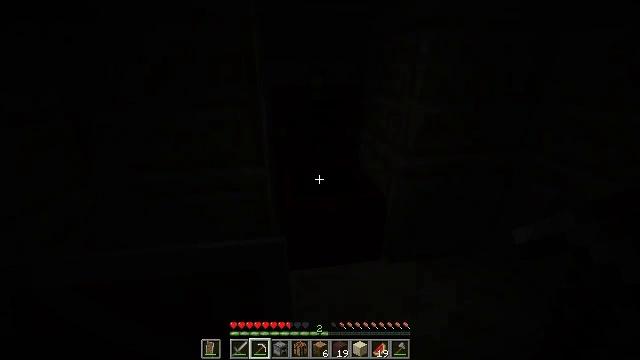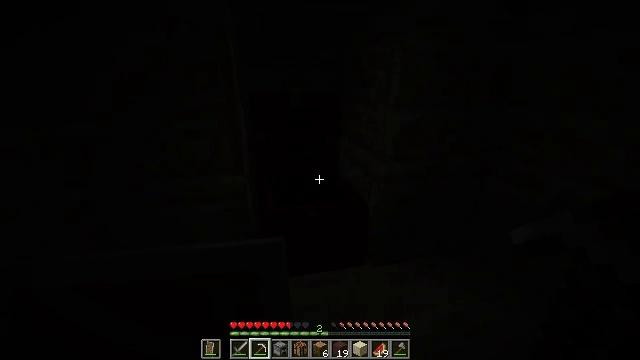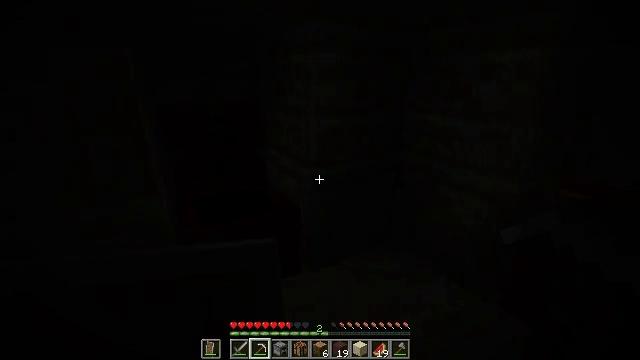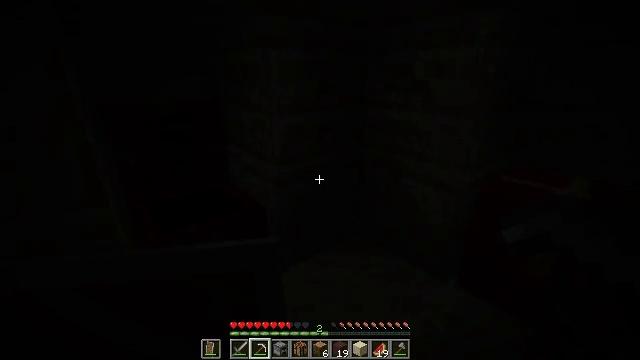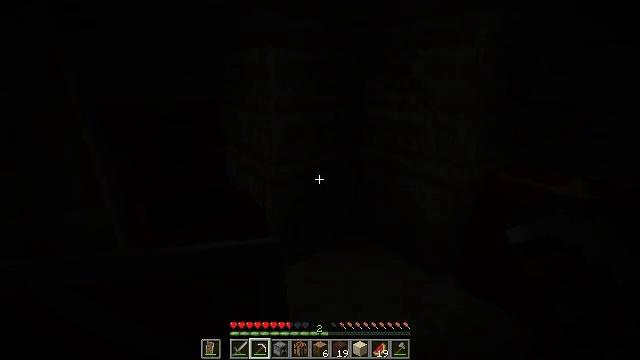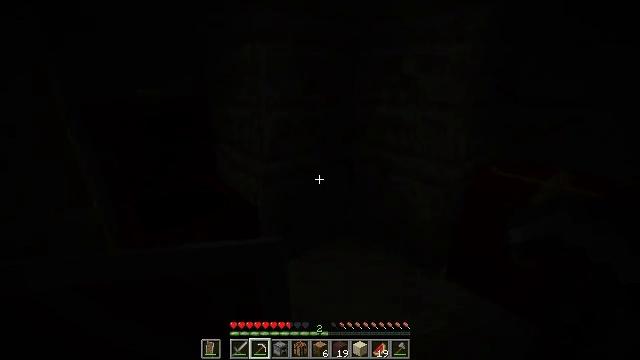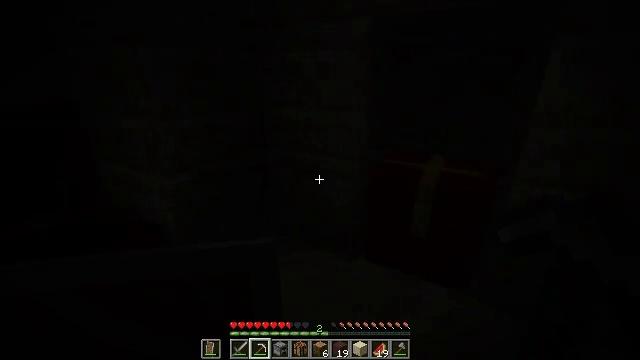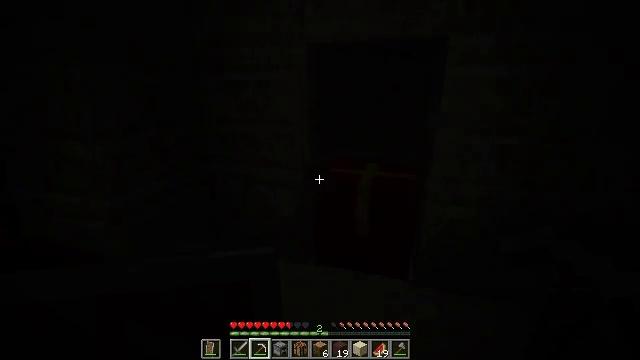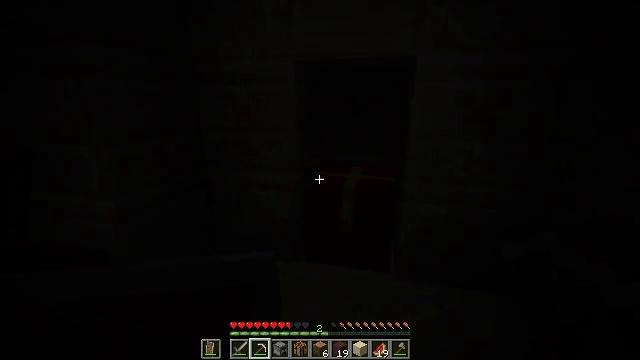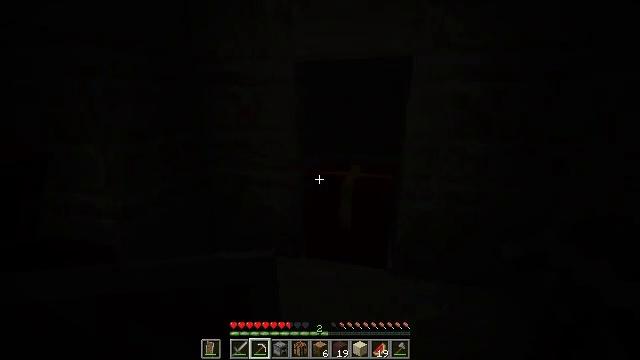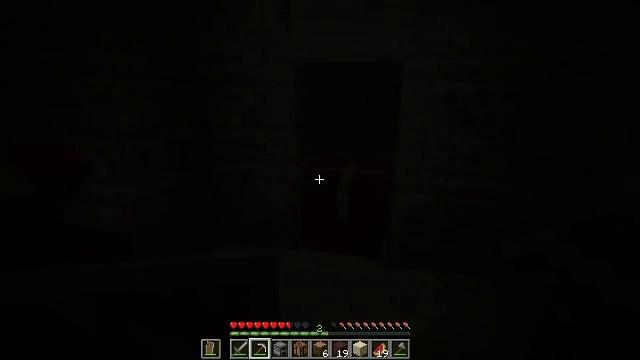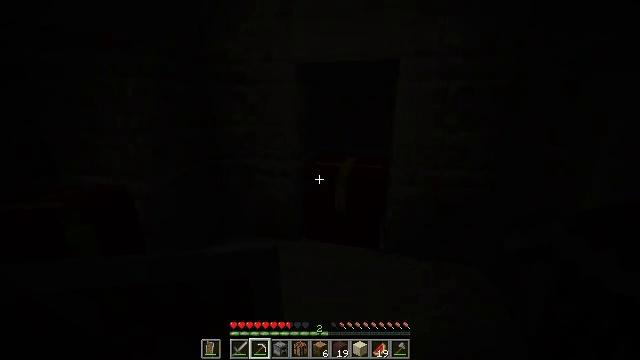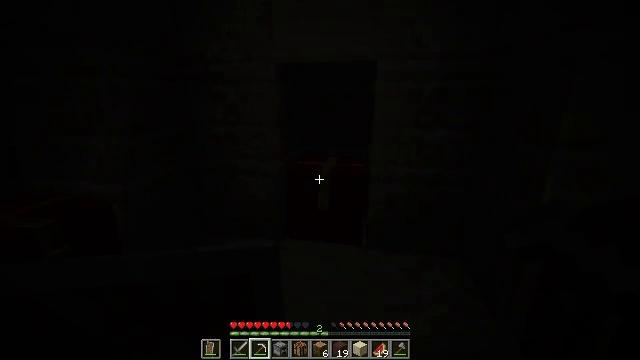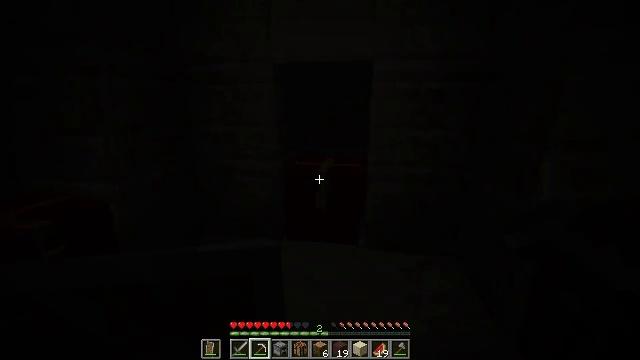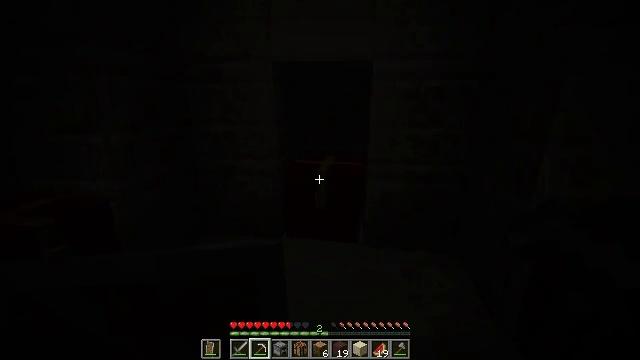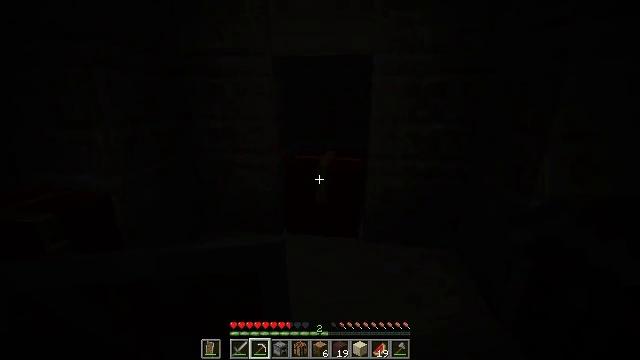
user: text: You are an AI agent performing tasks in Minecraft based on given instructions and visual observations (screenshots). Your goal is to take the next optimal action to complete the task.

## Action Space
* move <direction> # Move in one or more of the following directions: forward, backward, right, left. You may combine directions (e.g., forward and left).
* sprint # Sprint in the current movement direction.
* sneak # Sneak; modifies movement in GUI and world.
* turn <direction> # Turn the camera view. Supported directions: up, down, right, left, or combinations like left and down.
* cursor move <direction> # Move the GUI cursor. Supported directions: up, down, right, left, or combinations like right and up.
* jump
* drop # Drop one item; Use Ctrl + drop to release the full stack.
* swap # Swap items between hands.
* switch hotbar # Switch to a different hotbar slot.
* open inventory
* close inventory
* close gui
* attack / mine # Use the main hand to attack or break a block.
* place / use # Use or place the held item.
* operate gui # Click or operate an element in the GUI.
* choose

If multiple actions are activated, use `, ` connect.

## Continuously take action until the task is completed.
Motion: motion action
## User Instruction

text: Gather cut sandstone from the structure.
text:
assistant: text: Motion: turn right and up
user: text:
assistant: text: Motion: turn right and up
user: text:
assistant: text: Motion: turn right
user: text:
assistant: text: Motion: no_op
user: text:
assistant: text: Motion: turn right
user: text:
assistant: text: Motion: move back, turn right
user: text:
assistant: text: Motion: move back, turn right and up
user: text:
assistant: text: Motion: move back, turn right and up
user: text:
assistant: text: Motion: move back
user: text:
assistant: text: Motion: no_op
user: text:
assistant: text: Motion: no_op
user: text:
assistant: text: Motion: turn right
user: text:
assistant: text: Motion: no_op
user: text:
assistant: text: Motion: no_op
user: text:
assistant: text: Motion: no_op
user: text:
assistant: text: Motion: use / place
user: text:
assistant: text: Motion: use / place
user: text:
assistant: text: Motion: use / place
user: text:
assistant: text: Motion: no_op
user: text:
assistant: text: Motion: no_op
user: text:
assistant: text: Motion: no_op
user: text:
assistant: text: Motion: no_op
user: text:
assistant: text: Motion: no_op
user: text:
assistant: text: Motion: no_op
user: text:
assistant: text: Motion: no_op
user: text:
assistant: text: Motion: sneak
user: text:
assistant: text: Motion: sneak
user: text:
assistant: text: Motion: sneak, cursor move up
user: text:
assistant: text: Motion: sneak
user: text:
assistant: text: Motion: sneak